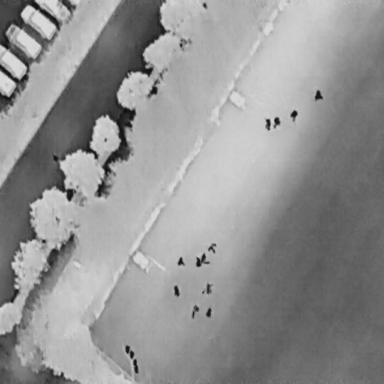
There are 12 People in the infrared image.